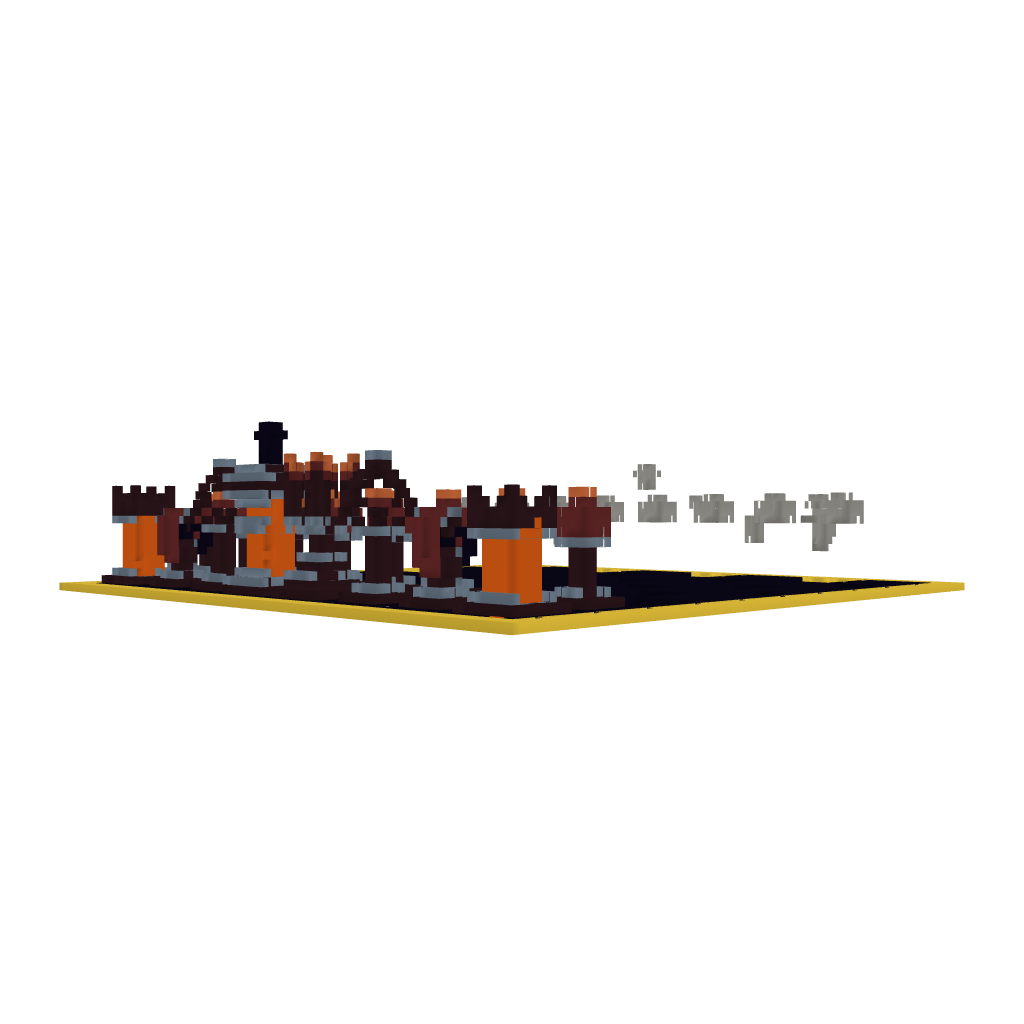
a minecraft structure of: Giant Chess Set